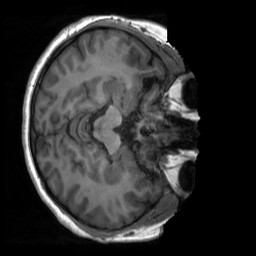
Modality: T1w
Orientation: axial
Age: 23
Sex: female
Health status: healthy
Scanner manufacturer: siemens
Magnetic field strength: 3 T
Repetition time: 2.3 s
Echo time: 0.00229 s